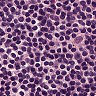
Metastatic tissue present: no